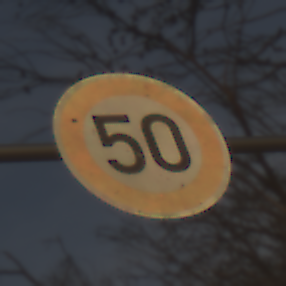
Verkehrszeichen: Geschwindigkeit50
Umgebung: Outdoor, Nature
Tageszeit: SunriseSunset
Wetter: PartlyCloudy
Licht: Natural
Jahreszeit: NotSpecified
Kontrast: MediumContrast